Identify the alterations between these two images.
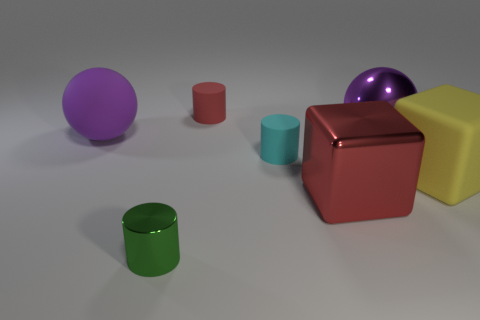
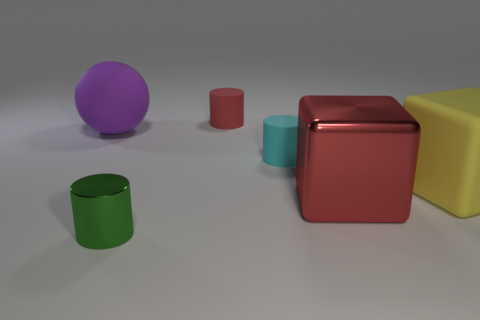
the metallic ball is no longer there
the purple metal object has disappeared
the big purple shiny sphere behind the yellow matte cube is no longer there
the large purple metallic sphere on the right side of the small red thing has disappeared
the large purple shiny ball that is to the right of the large red metallic object is no longer there